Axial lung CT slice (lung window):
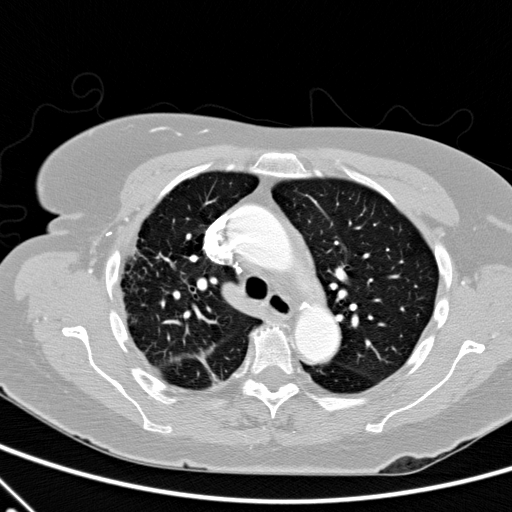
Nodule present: no